Question: Hi I'm trying to utilize more java-script, jquery, ajax in my asp code. So for a project I built this field chooser using java-script.
'''
<asp:ListBox ID="lb1" runat="server" Height="400px" Width="170px"></asp:ListBox>
<input type="button" id="_b_Add" value="Add >" onclick="add();" style="padding:5px; margin-left:5px; margin-top:15px; width: 131px;" />
<input type="button" id="_b_Rem" value="< Remove" onclick="remove();" style="padding:5px; margin-top: -25px; margin-left:5px; width: 131px;" />
<input type="button" value="Up" onclick="moveUp(document.getElementById('lb2'));" style="padding:5px; margin-left:5px; width: 131px;" />
<input type="button" value="Down" onclick="moveDown();" style="padding:5px; margin-left:5px; margin-top: -25px; width: 131px;" />
<asp:Button ID="_b_Reset" runat="server" Text="Reset" Width="131px"
style="padding:5px; margin-left:5px; margin-top:40px;"
onclick="_b_Reset_Click" />
<asp:Button ID="_b_Run" runat="server" Text="Run" Width="131px"
style="padding:5px; margin-left:5px; margin-top:10px;"
onclick="_b_Run_Click" />
<asp:ListBox ID="lb2" runat="server" Height="400px" Width="170px" AppendDataBoundItems="True" Enabled="False"></asp:ListBox>
'''
and here is the important javascript:
'''
function prom() { { $.prompt('Maximum Number of Custom Types is 14 '); } }
function add() {
var opt = document.createElement("option");
var sel = document.getElementById("lb1").selectedIndex;
if ((document.getElementById("lb1").selectedIndex) != -1 && document.getElementById("lb2").length < 14) {
document.getElementById("lb2").options.add(opt);
opt.text = (document.getElementById("lb1").options[document.getElementById("lb1").selectedIndex].text);
opt.value = (document.getElementById("lb1").value);
document.getElementById("lb1").options.remove((document.getElementById("lb1").selectedIndex));
document.getElementById("lb1").options.SelectedIndex = sel;
}
else {
prom();
}
}
function remove() {
var opt = document.createElement("option");
var sel = document.getElementById("lb2").selectedIndex;
if ((document.getElementById("lb2").selectedIndex) != -1) {
document.getElementById("lb1").options.add(opt);
opt.text = (document.getElementById("lb2").options[document.getElementById("lb2").selectedIndex].text);
opt.value = (document.getElementById("lb2").value);
}
document.getElementById("lb2").options.remove((document.getElementById("lb2").selectedIndex));
document.getElementById("lb2").options.selectedIndex = sel;
}
'''
EDIT ***
Testing the values in lb2
'''
foreach (var item in lb2.Items.Cast<ListItem>())
{
TextBox1.Text += (item.Value).ToString();
i++;
}
'''
This works fine on the lb1 not but when the item have been added client side its no good.
Basically now on run the values of lb2 should be iterated and fed into my report class. However I quickly realized that the changes made by the java script to lb2 are not reflected in the viewstate when the "_b_Run_Click" event is fired. So after digging around a bit I seem to get the impression that the solution is to use a hidden field ... My question is (being a js noob) how exactly do you do that and is there an more elegant alternative ?
Thanks
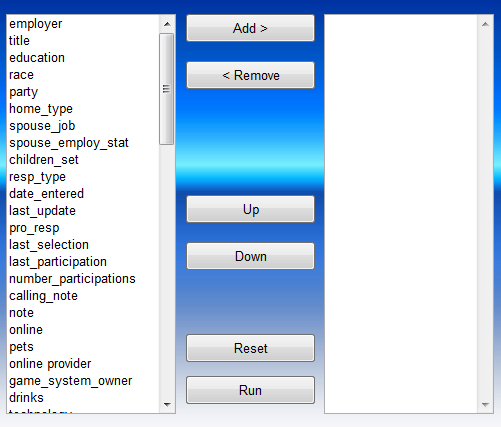
Answer: I believe your problem is because Disabled controls are not submitted in the form post. Remove 'Enabled="False"' from lb2 and try again.
You can prevent users from clicking on that control by onclick/onfocus and setting focus to another control. Or using a hidden box to store the values and a div to display the values.
Are you binding in the 'Page_Load' without 'if (!IsPostBack)'?
This will override any values in the listbox before the button event reads them
'''
public void Page_Load
{
lb2.DataSource = ...
lb2.DataBind();
}
'''
If that is the problem, this will fix it.
'''
public void Page_Load
{
if (!IsPostBack)
{
lb2.DataSource = ...
lb2.DataBind();
}
}
'''